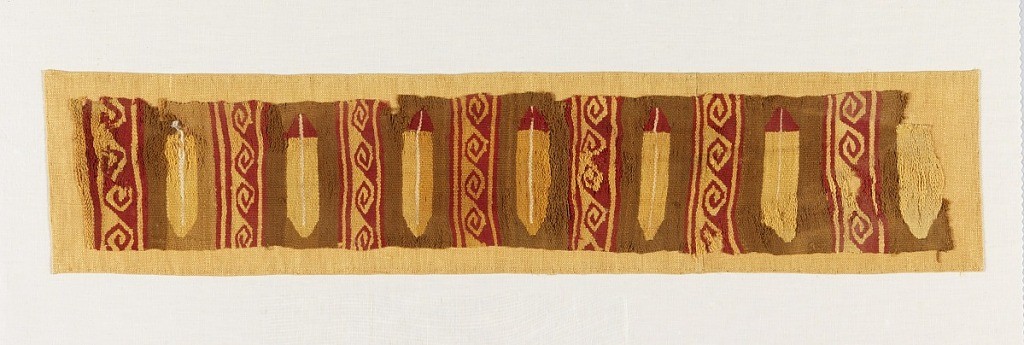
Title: Fragment
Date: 1100–1400
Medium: wool Technique: slit-tapestry
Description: Fragment consisting of alternating stripes with wave or cuttlefish motifs and feather motifs. Colors are two shades of tan, white, and rose. Fragment was found near Pachacamac.